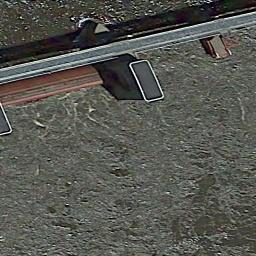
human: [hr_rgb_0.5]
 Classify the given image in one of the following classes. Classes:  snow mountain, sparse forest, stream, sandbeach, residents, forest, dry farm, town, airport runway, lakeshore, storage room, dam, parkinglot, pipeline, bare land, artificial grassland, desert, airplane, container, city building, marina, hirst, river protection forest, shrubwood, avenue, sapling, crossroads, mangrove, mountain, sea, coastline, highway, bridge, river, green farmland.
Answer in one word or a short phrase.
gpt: dam